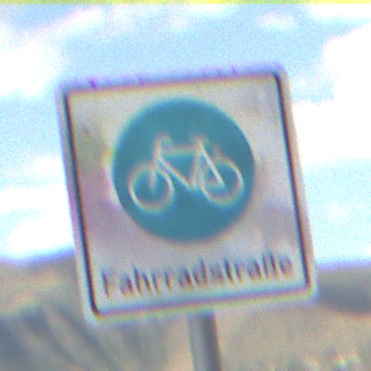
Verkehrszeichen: BeginnFahrradstrasse
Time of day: Midday
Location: Outdoor (Nature)
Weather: PartlyCloudy
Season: NotSpecified
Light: Natural